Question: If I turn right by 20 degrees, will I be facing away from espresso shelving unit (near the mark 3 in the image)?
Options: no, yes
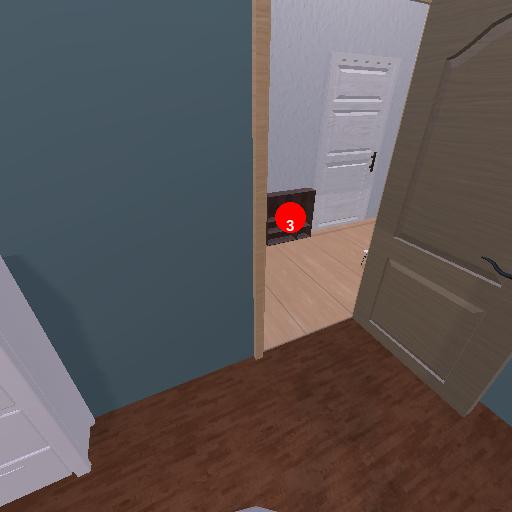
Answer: no